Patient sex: M
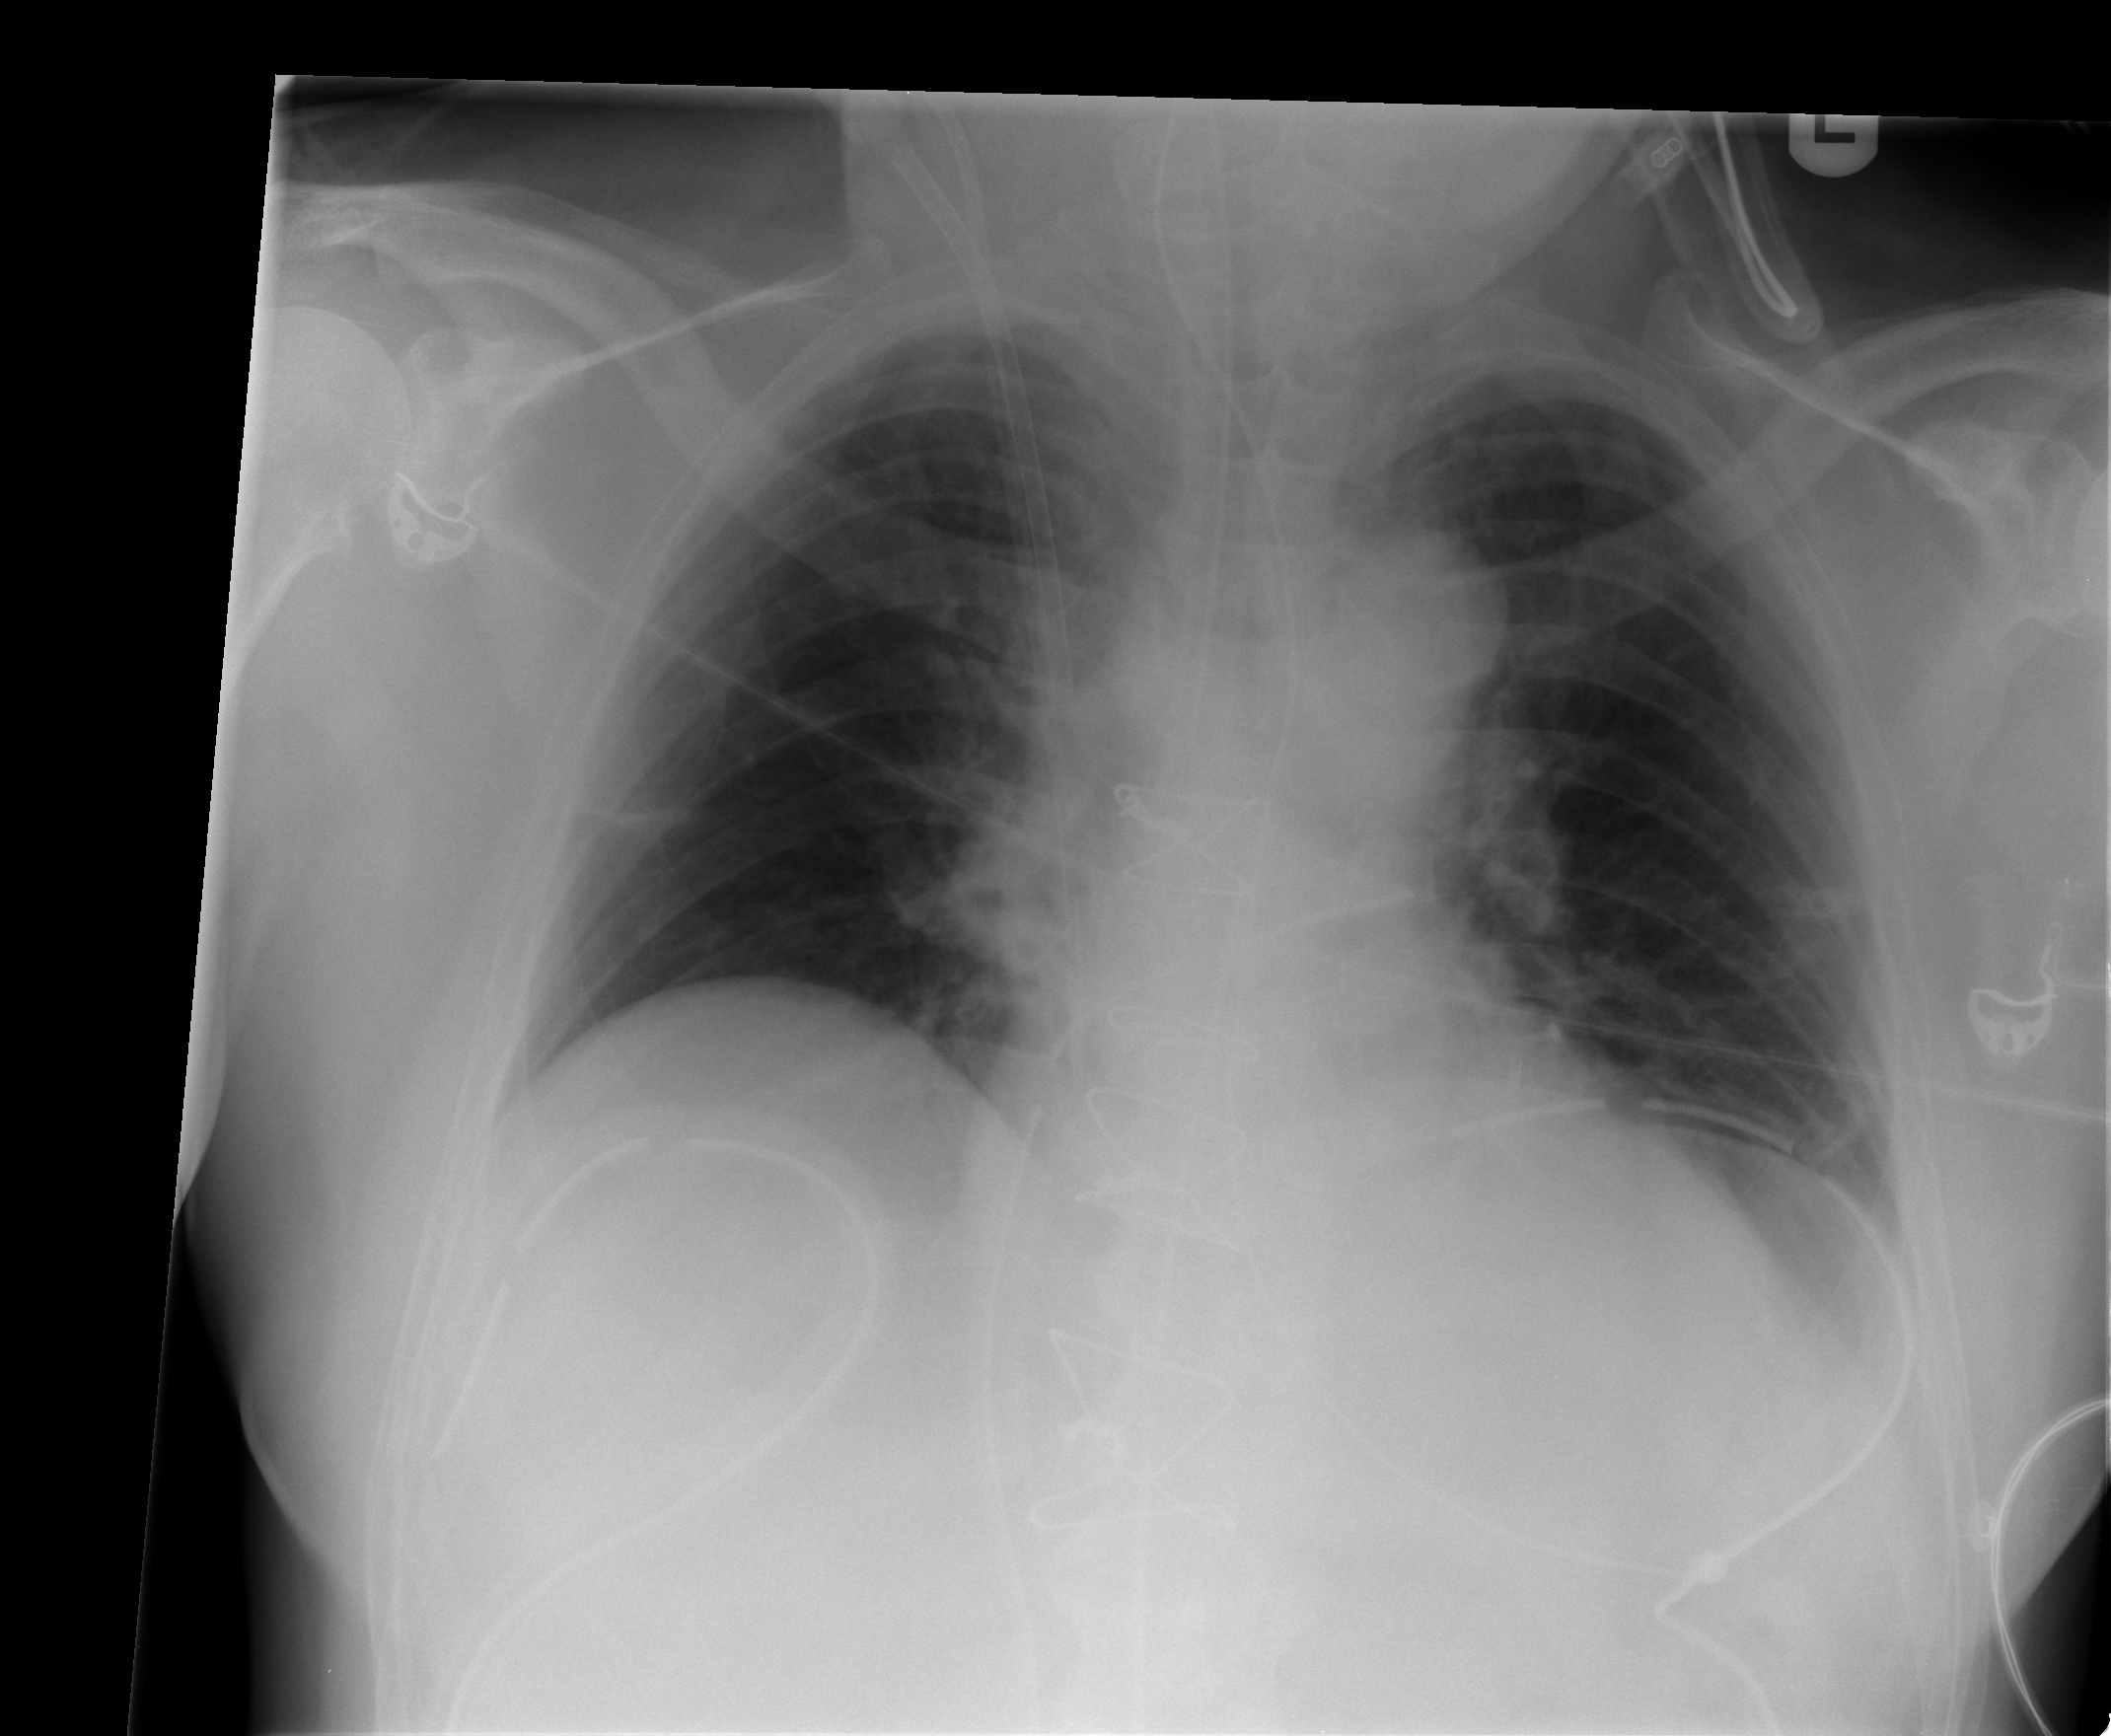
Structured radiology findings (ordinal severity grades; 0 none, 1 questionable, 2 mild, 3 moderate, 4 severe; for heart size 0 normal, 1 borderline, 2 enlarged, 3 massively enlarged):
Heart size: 2
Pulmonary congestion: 0
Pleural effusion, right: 0
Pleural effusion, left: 0
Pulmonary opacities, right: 0
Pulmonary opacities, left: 0
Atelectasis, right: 0
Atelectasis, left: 2